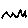
Label: zigzag